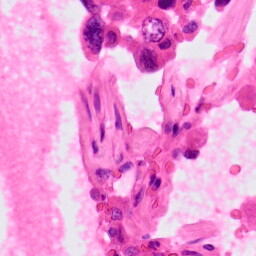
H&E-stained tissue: Lung